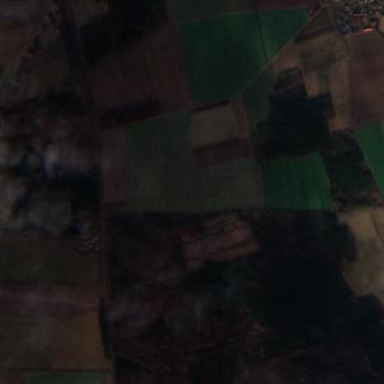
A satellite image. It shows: View of farmland.